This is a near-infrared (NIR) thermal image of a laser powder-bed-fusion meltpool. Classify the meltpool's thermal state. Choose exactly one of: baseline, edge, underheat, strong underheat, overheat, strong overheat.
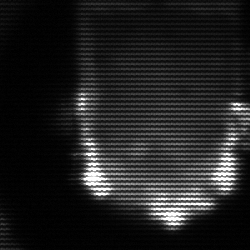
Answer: baseline